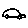
Label: car